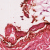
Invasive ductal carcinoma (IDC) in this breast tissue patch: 0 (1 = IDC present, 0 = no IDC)